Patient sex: M
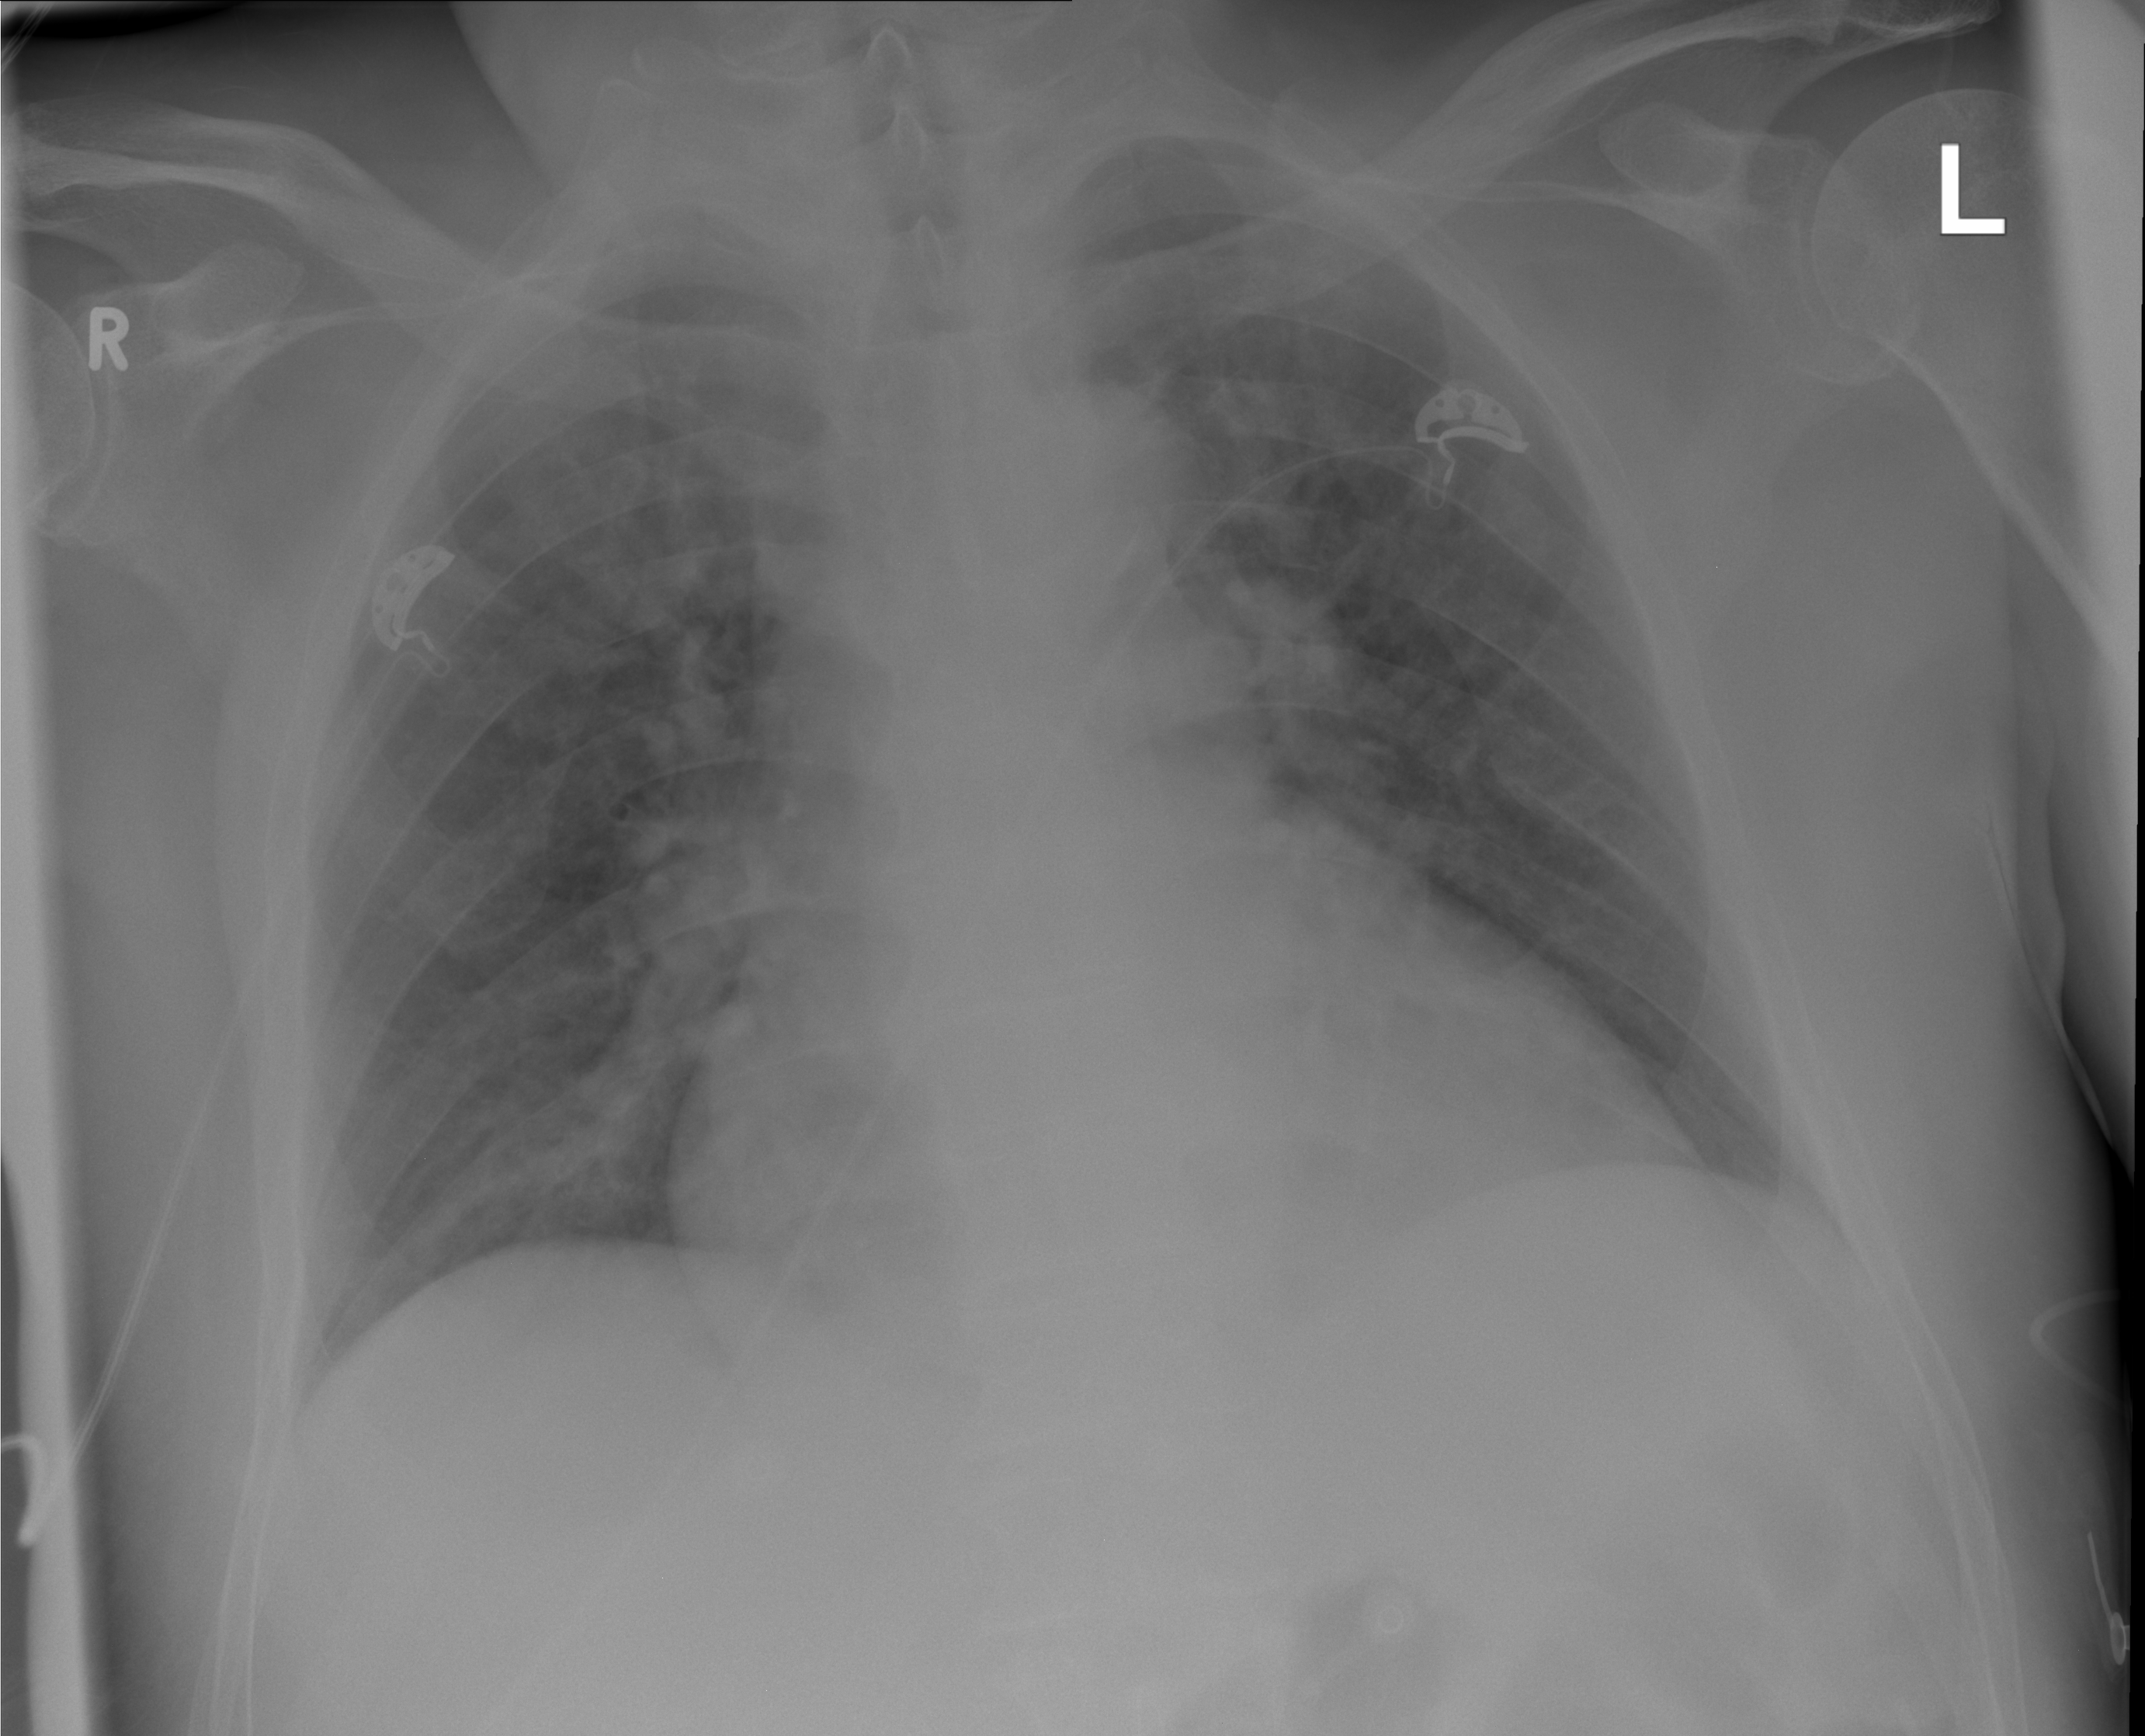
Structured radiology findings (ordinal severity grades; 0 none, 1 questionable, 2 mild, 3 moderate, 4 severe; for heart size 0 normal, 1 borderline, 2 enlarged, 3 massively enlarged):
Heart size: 2
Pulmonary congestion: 3
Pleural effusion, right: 0
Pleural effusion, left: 0
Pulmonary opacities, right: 2
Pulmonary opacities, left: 2
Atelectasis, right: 0
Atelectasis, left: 0